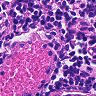
Metastatic tissue present: no